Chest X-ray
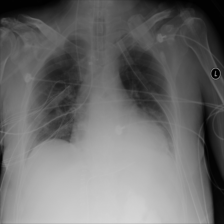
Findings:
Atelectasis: positive
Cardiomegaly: negative
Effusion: negative
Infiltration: negative
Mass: negative
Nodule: negative
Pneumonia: negative
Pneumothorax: negative
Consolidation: negative
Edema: negative
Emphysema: negative
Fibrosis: negative
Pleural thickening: negative
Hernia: negative